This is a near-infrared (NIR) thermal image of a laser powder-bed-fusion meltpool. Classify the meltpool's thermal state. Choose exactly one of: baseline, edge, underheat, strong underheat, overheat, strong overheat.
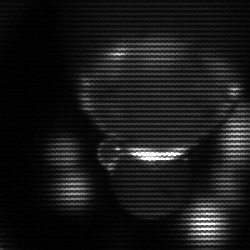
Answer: edge